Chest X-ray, PA view. Patient: 23 years old, sex F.
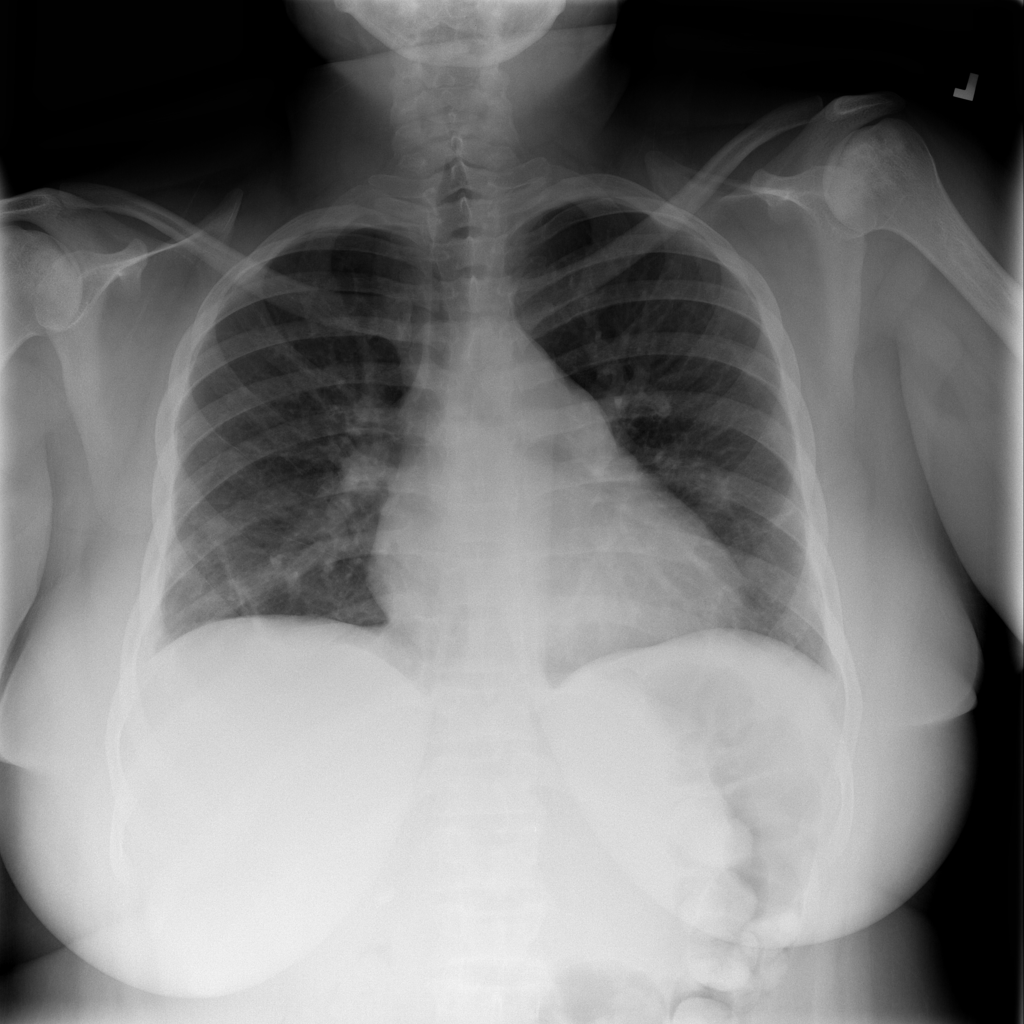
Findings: No Finding